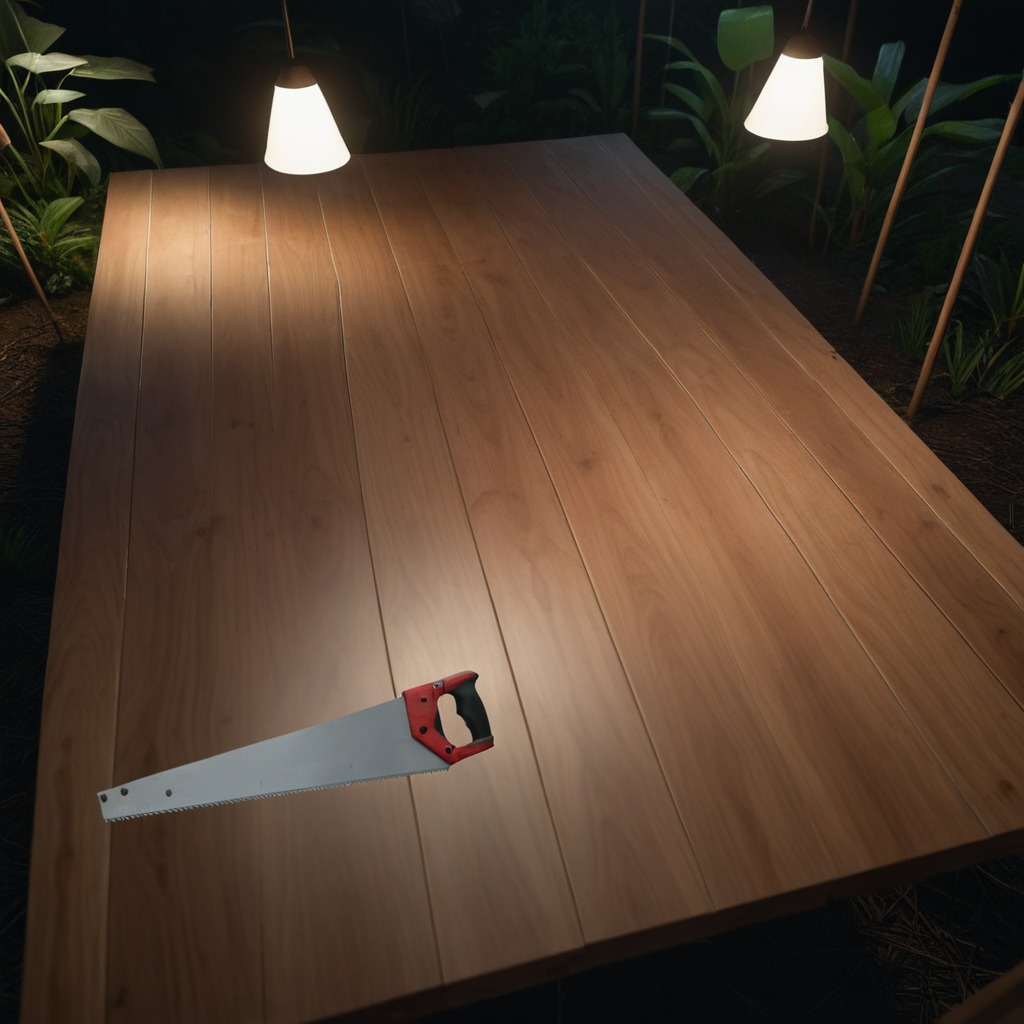
A metal saw is lying on a wooden table inside a jungle field workshop tent at night.